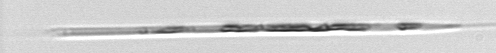
Label: Rhizosolenia